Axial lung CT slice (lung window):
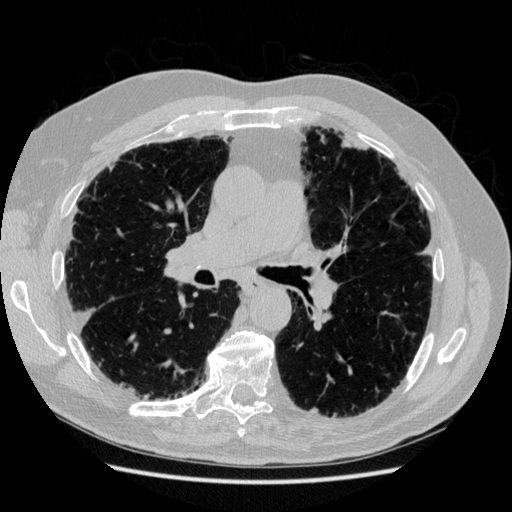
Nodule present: no